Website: crate-barrel
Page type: cart
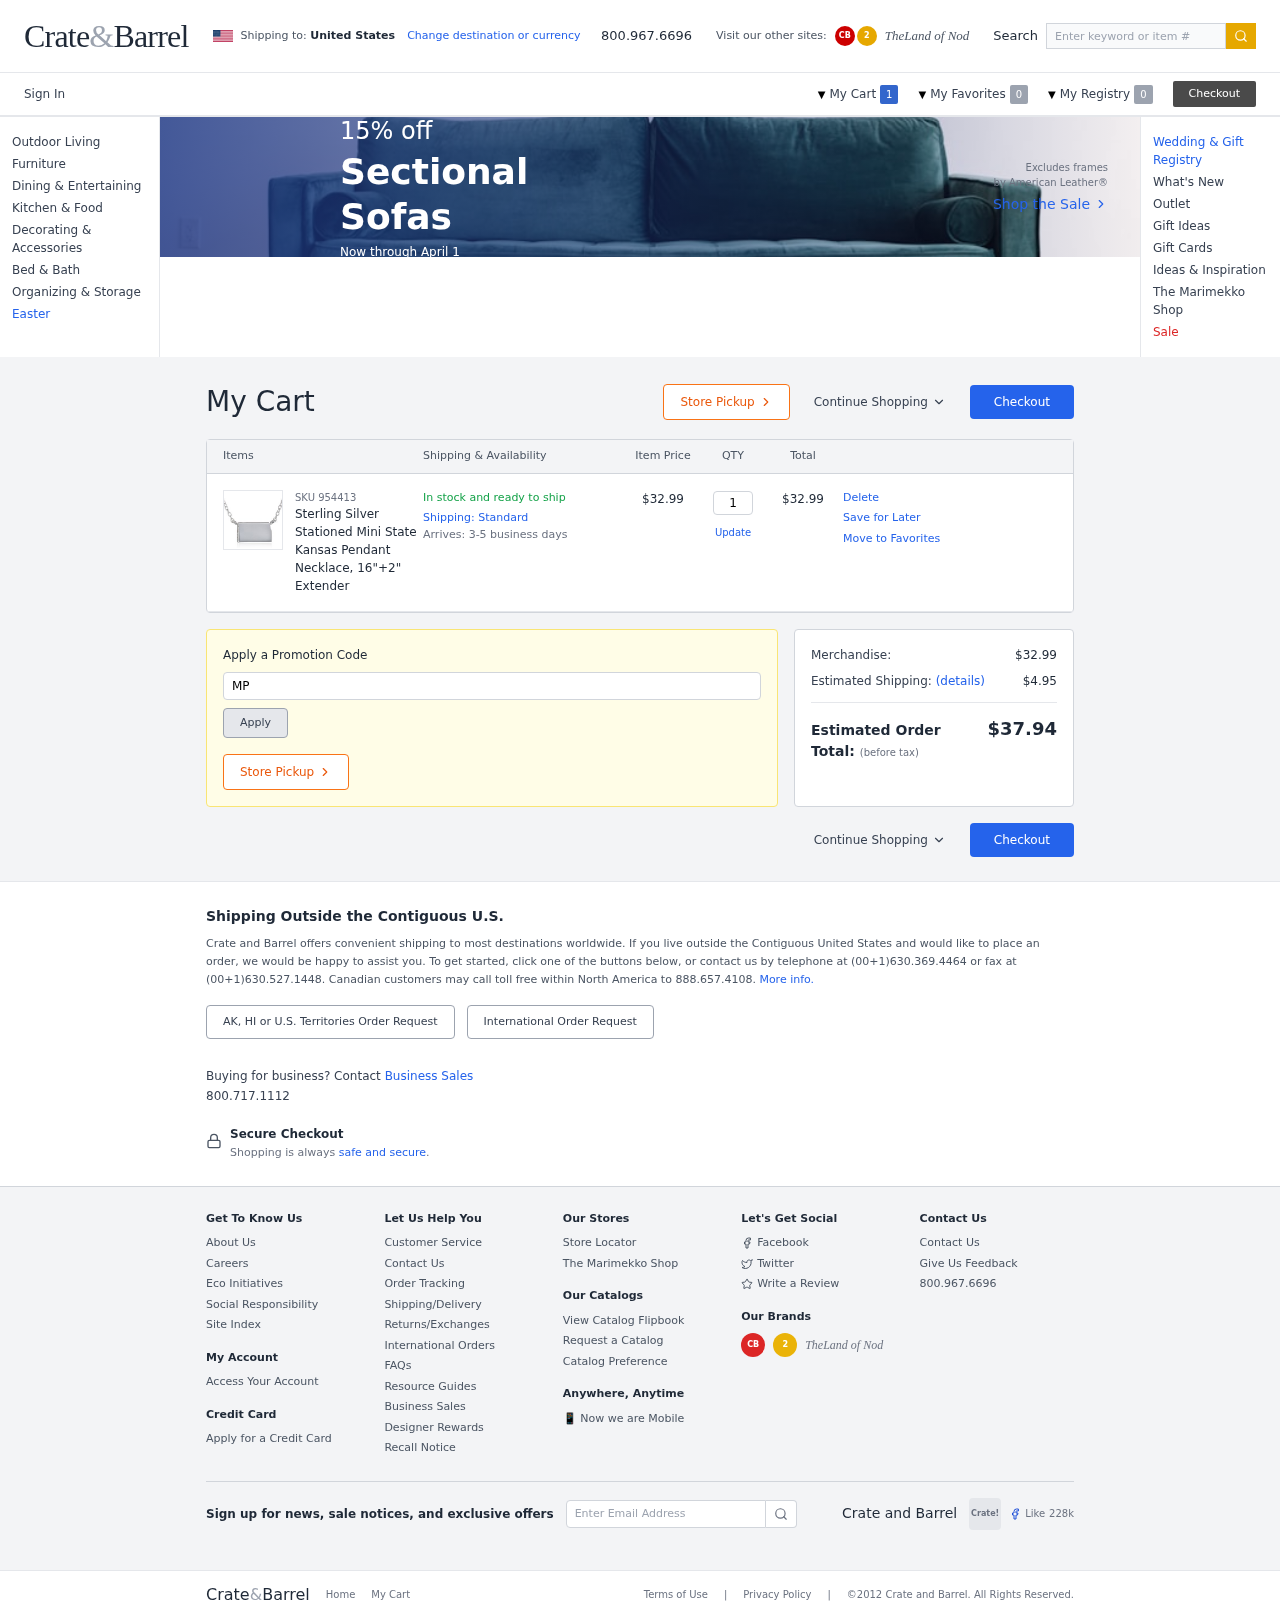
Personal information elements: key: PII_PROMO_CODE
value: MPDQ52
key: PII_COUNTRY
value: United States
Product elements: key: PRODUCT1_NAME
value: Sterling Silver Stationed Mini State Kansas Pendant Necklace, 16"+2" Extender
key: PRODUCT1_PRICE
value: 32.99
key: PRODUCT1_QUANTITY
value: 1
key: PRODUCT1_SKU
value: SKU 954413
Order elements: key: ORDER_NUM_ITEMS
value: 1
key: ORDER_ITEM_TOTAL
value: $32.99
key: ORDER_SUBTOTAL
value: $32.99
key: ORDER_SHIPPING_COST
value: $4.95
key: ORDER_TOTAL
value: $37.94
Search elements: key: HEADER_SEARCH
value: Enter keyword or item #